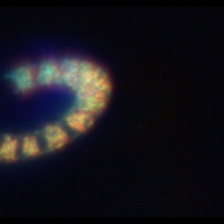
Taxon: Eucampia
Group: Diatoms